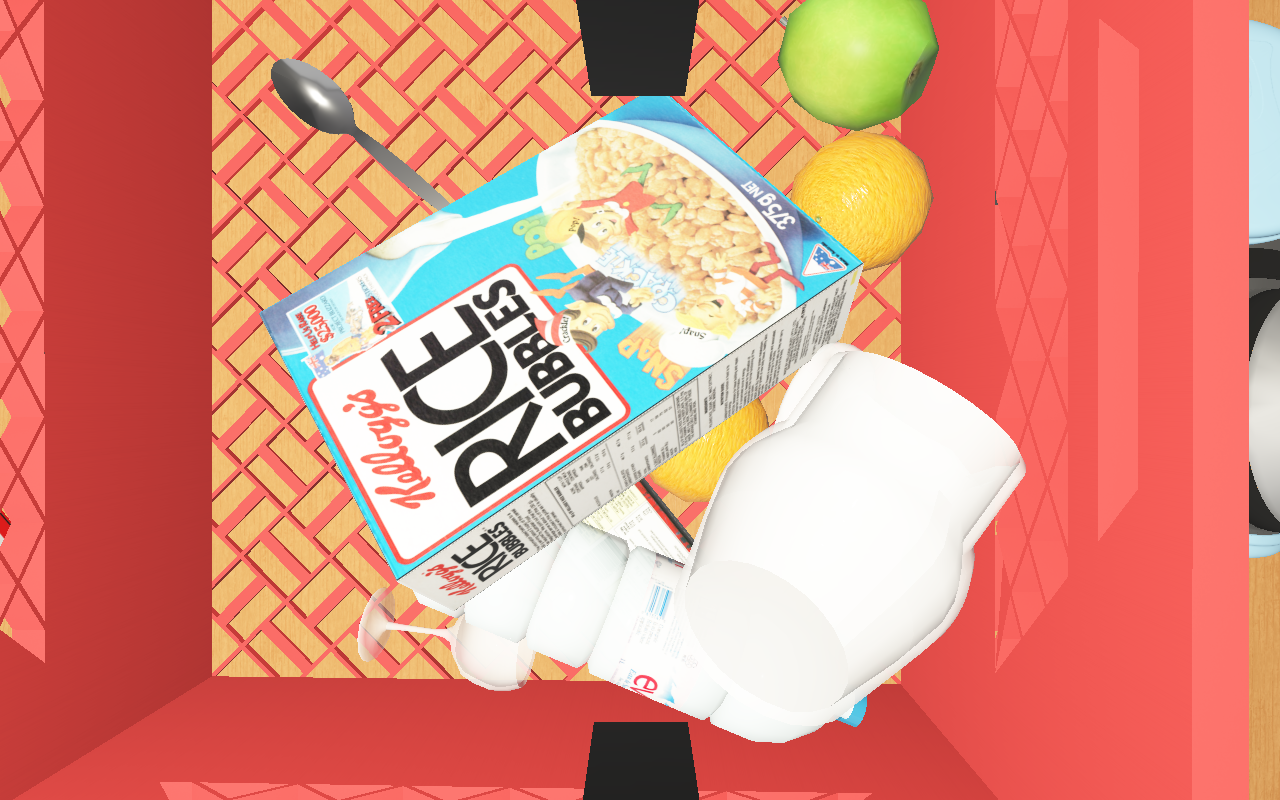
Objects in the scene:
carafe
apple
apple
orange
orange
plate
glass
jam jar
cereal box
cereal box
biscuit box